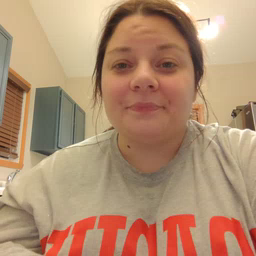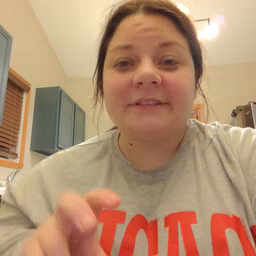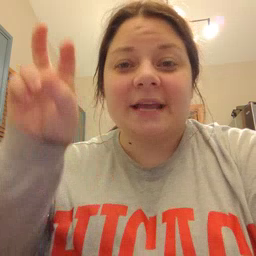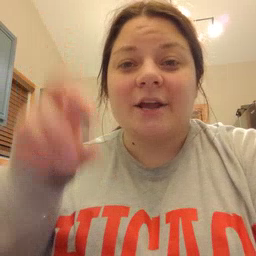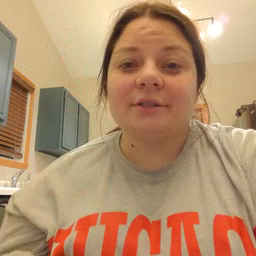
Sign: stairs